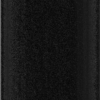
Label: dusty